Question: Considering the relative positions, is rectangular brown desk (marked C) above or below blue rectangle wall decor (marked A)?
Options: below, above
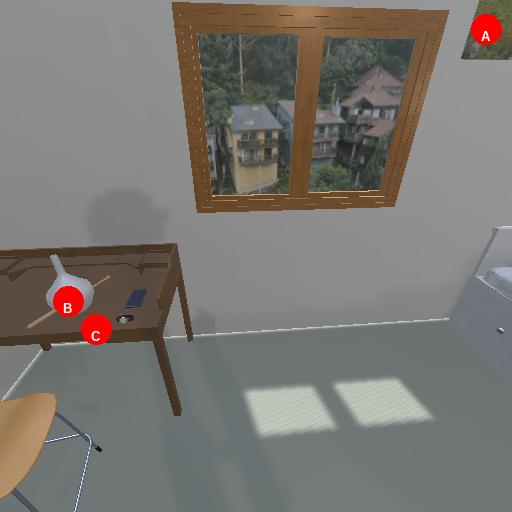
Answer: below